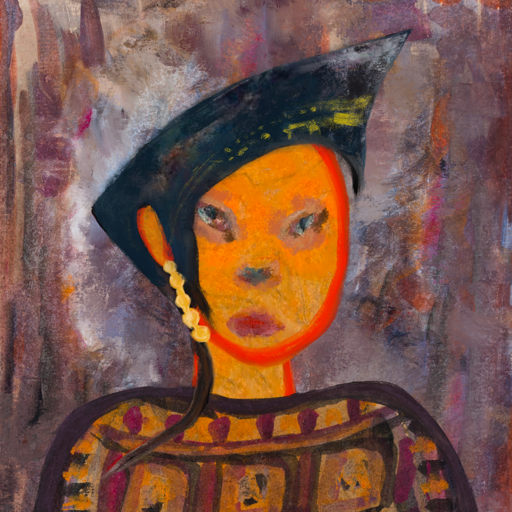
Background: Hypocrite, Head And Neck Front: Sisters, Face Front: Boggyland, Bust: Doll, Hair Front: Blank, Head Accessory: Irani, Second Necklace: Blank, Necklace: Blank, Baby: Blank